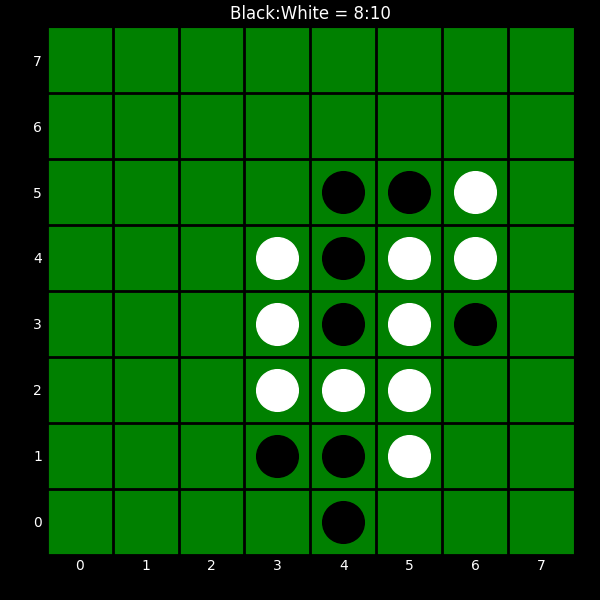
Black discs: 8
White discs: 10